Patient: sex M, age 60
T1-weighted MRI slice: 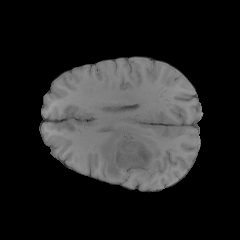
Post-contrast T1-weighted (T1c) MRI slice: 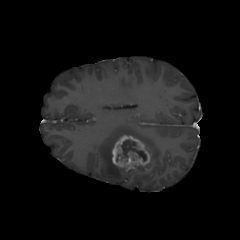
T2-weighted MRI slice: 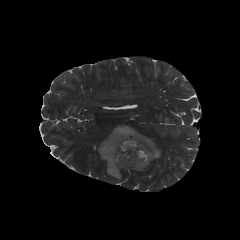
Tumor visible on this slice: yes
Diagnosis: Glioblastoma, IDH-wildtype
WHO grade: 4